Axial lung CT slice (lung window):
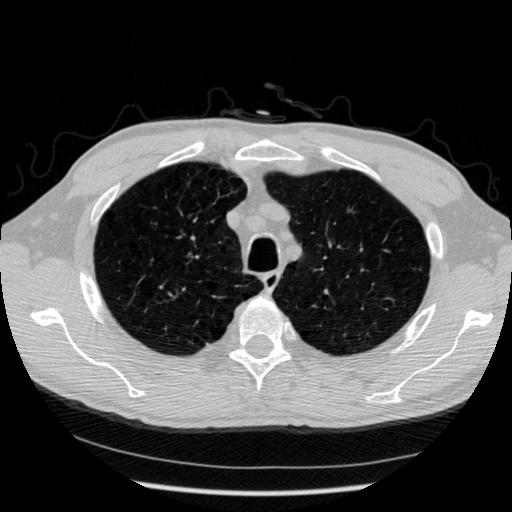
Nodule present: no